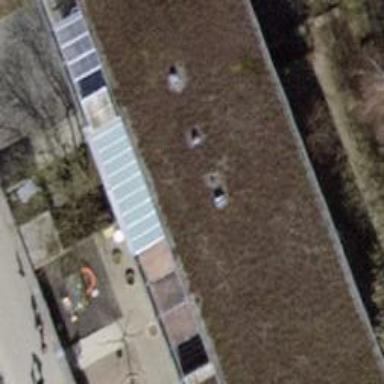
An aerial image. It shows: Kindergarten.